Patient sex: M
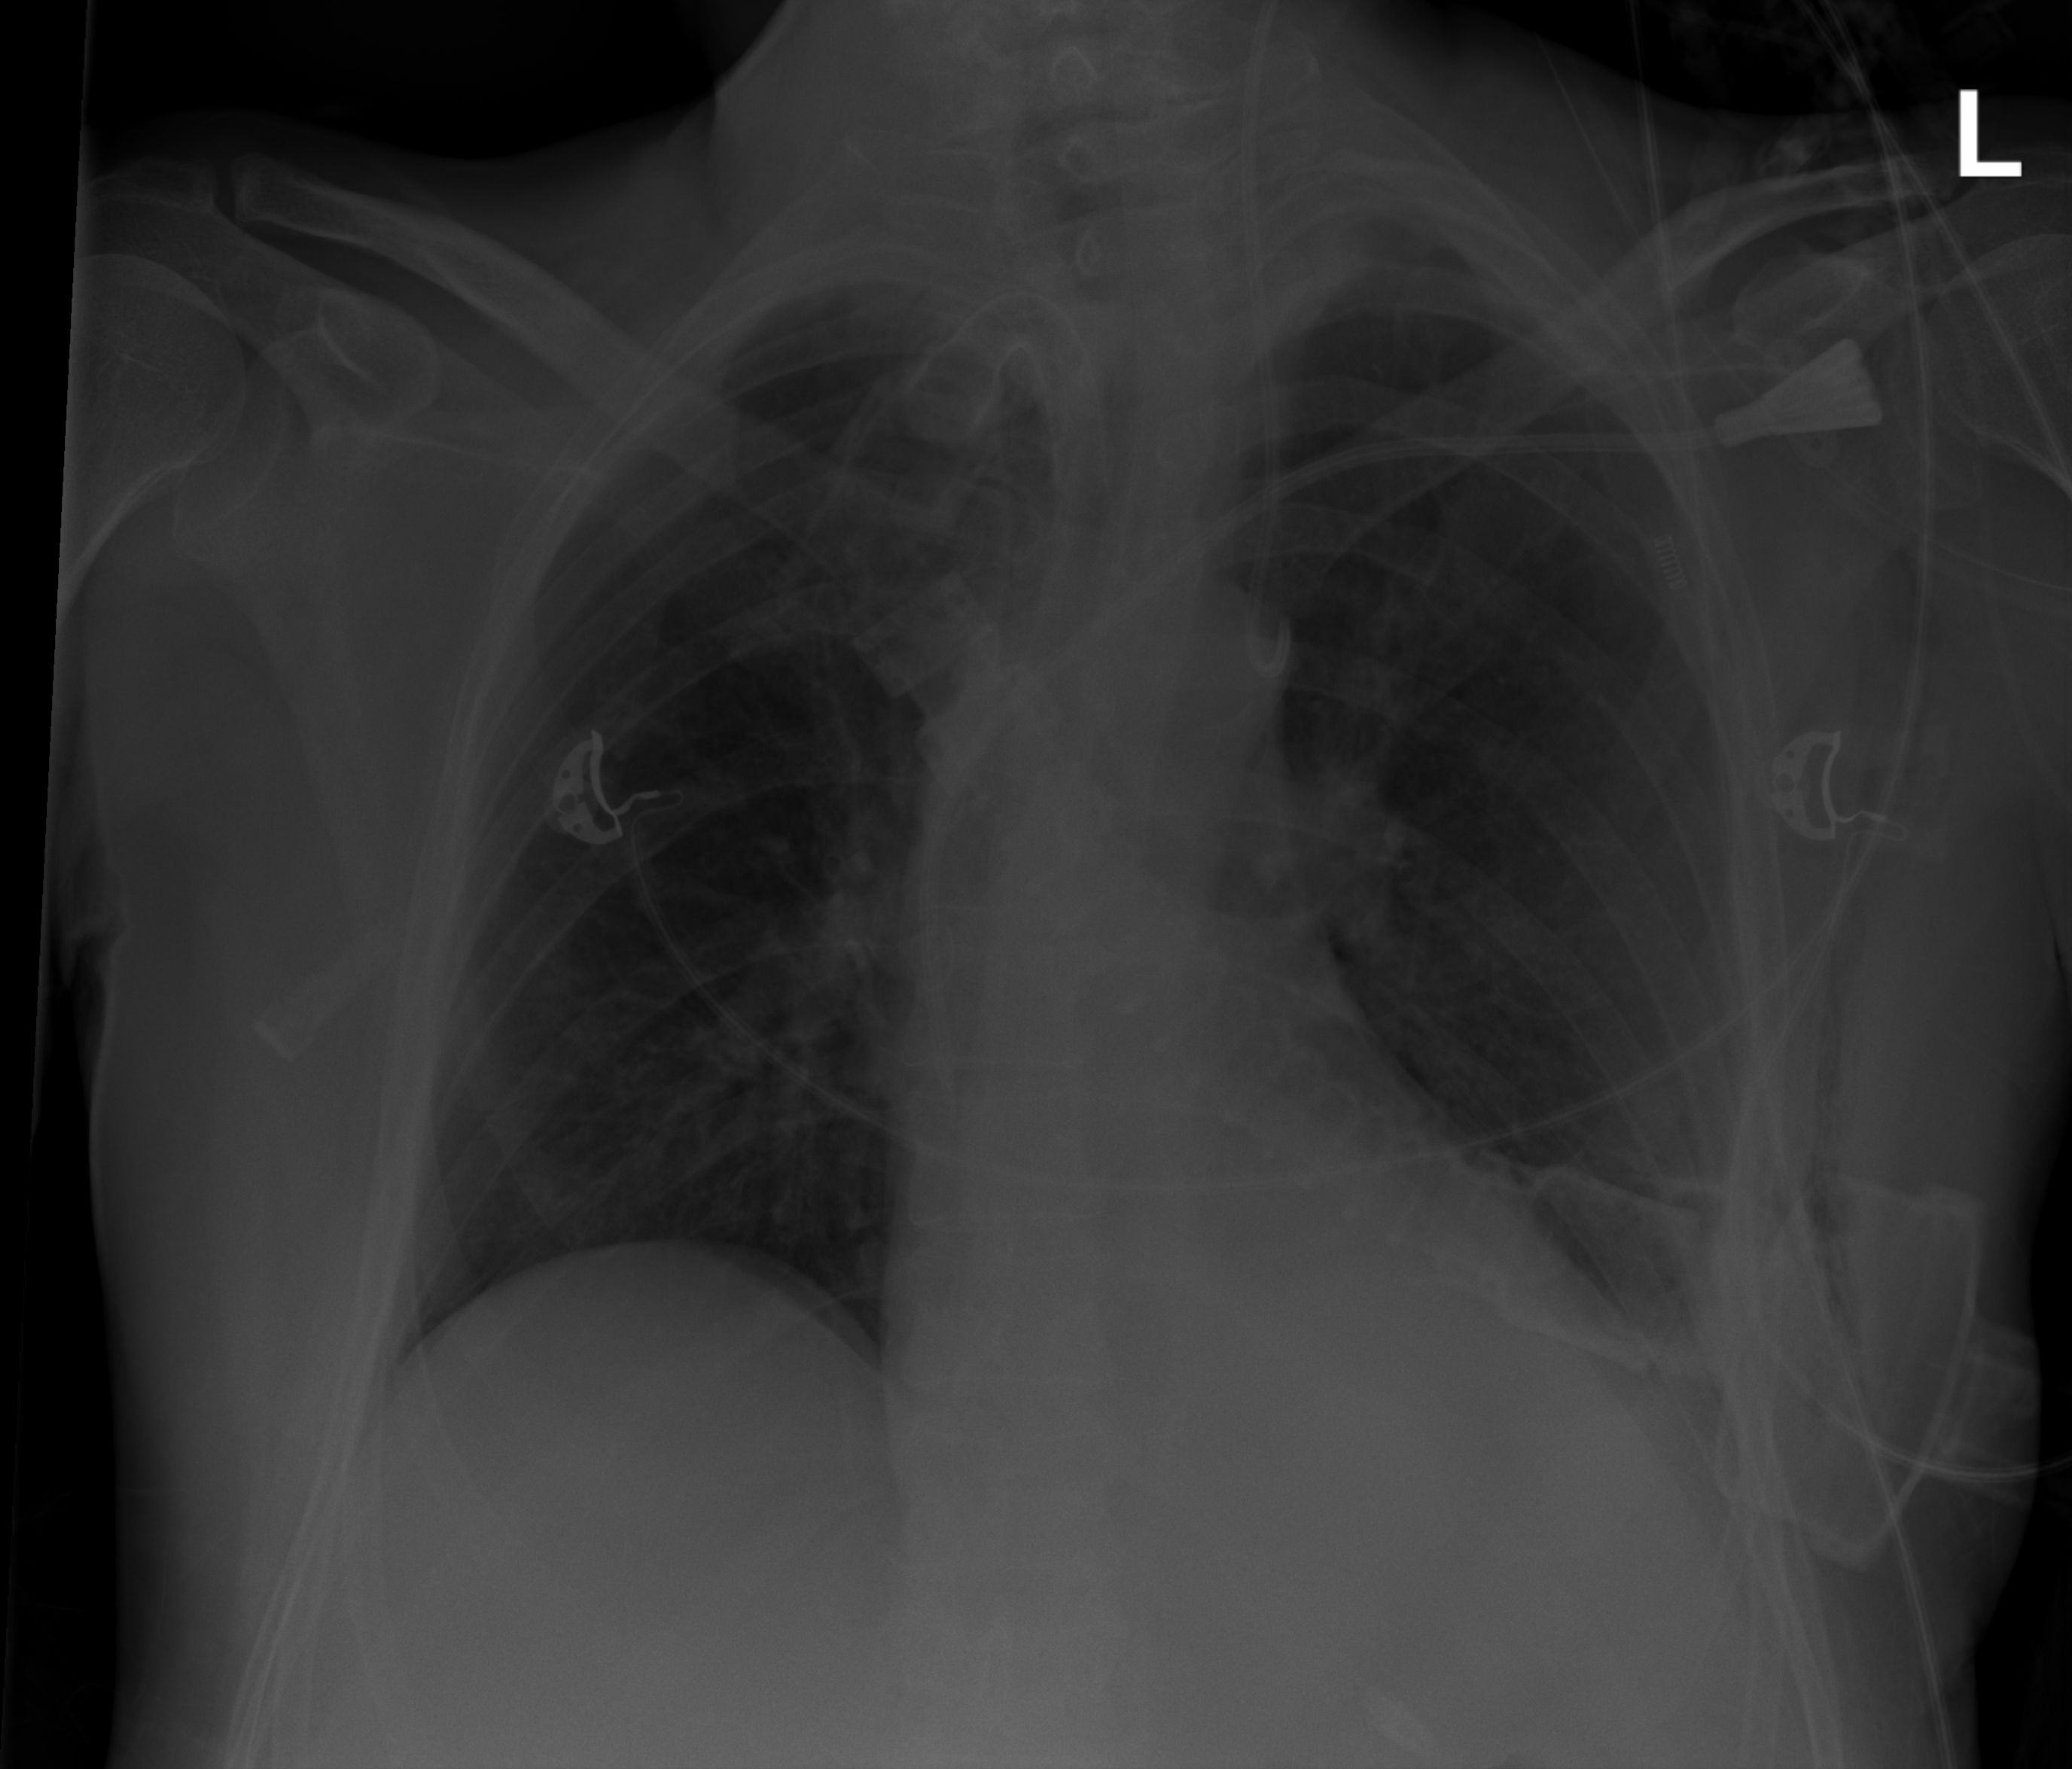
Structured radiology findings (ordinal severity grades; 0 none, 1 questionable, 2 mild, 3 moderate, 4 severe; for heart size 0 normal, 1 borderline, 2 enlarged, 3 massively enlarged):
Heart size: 0
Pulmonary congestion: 0
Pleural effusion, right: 0
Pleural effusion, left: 2
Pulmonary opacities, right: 0
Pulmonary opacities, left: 0
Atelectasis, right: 2
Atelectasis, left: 2